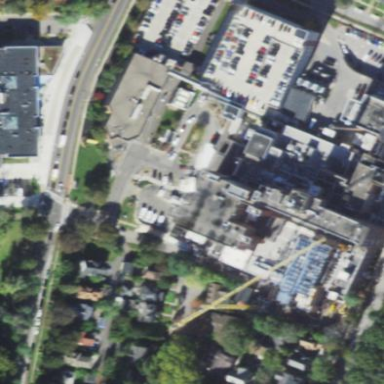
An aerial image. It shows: Hospital building.